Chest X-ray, PA view. Patient: 41 years old, sex F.
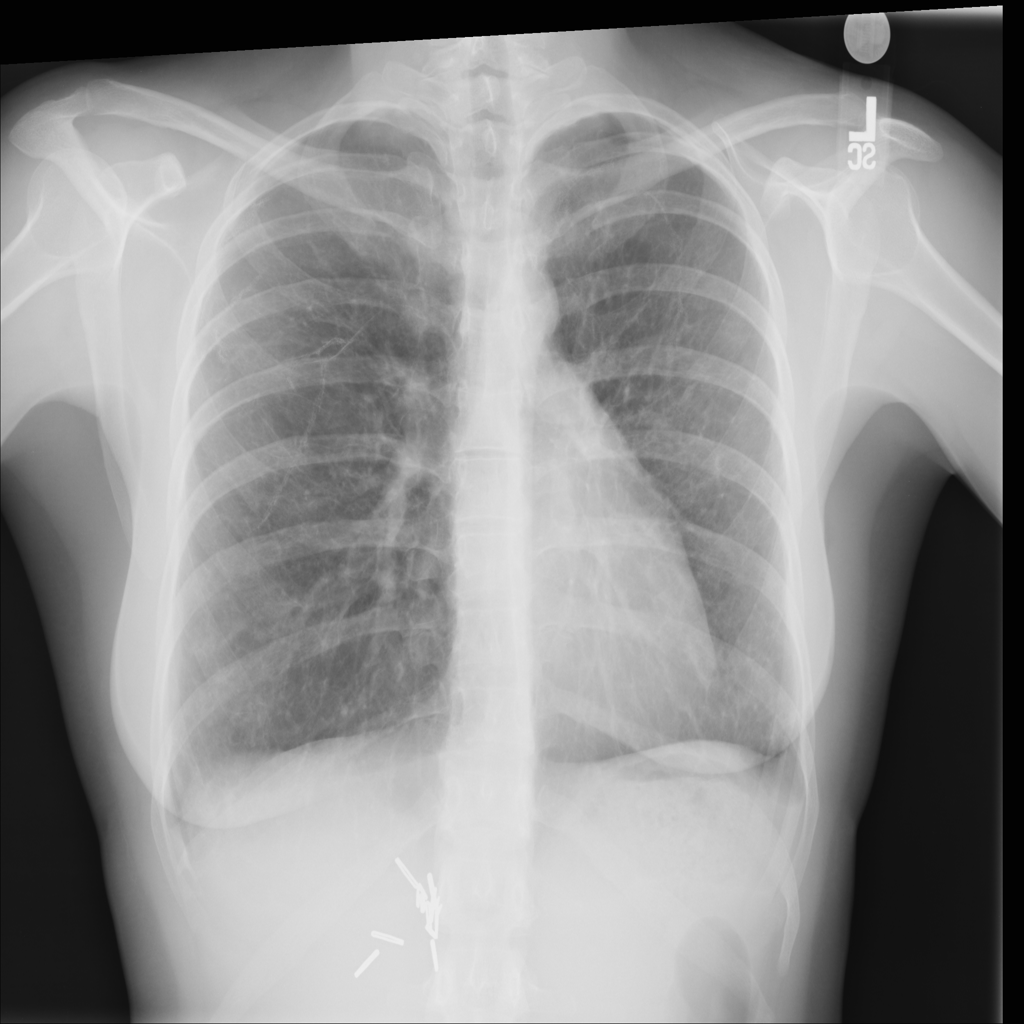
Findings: No Finding